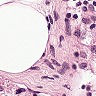
Metastatic tissue present: no